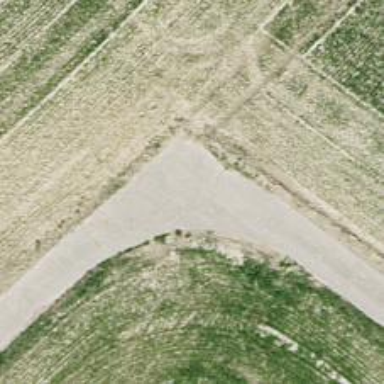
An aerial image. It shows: Well-maintained track road of grade 1.